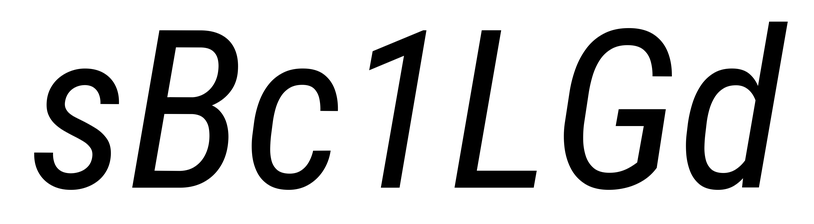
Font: Roboto-Italic_Condensed_Italic